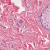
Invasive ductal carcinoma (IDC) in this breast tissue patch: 0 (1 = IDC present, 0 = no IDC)